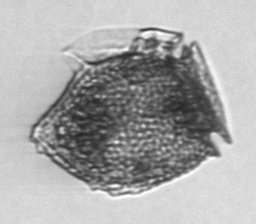
Label: Dinophysis_norvegica